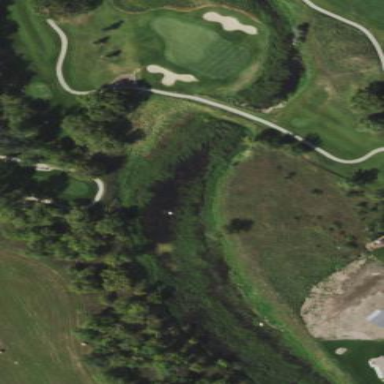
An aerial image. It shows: Water hazard in golf course. The hazard is natural water feature.